Question: This is a difficult situation to explain, so bear with me. I have a Mercurial repository with 2 main branches, and .
Work is usually done in a named branch off of (a feature branch). There may be many feature branches at any one time. Once work is completed in that branch, it is merged back into .
When the time comes to prepare a release, another named branch is created off of (a release branch). Sometimes it is necessary to exclude entire features from a release. If that is the case, the merge changeset from where the feature branch was merged into is backed out of the new release branch.
Once a release branch is ready to be released, it is merged into (so always represents the state of the code in production). Work continues as normal on the branch and feature branches.
The problem occurs when the time comes to do another release, including the feature that was backed out in the previous release. A new release branch is created as normal (off of ). This new release branch now contains the feature that was backed out of the previous release branch (since the backout was performed on the release branch, and the merge changeset remains on the branch).
This time, when the release branch is ready for release and is merged into , any changes that were backed out as a result of the merge backout in the previous release branch are not merged into . Why is this the case? Since the new release branch contains all of the feature branch changesets (nothing has been backed out), why does the branch not receive all of these changesets too?
If all of the above is difficult to follow, here's a screenshot from TortoiseHg that shows the basic problem. "branch1" and "branch2" are feature branches, "release" and "release2" are the release branches:

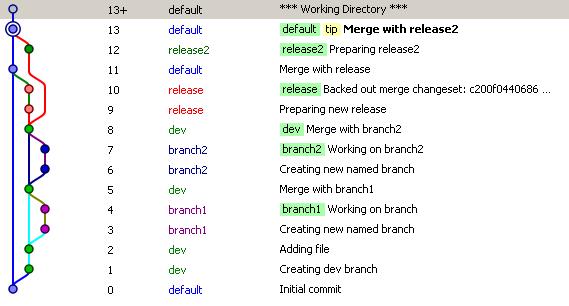
Answer: I believe the problem is that merges work differently than you think. You write
> Since the new release branch contains all of the feature branch changesets (nothing has been backed out), why does the default branch not receive all of these changesets too?
When you merge two branches, it's wrong to think of it as applying all changes from one branch onto another branch. So the 'default' branch does not "receive" any changesets from 'release2'. I know this is how we normally think of merges, but it's inaccurate.
What really happens when you merge two changesets is the following:
1. Mercurial finds the common ancestor for the two changesets.
2. For each file that differ between the two changesets Mercurial runs a three-way merge algorithm using the ancestor file, the file in the first changeset and the file in the second changeset.
In your case, you are merging revision 11 and 12. The least common ancestor is revision 8. This means that Mercurial will run a three-way merge between files from there revisions:
- no backout- feature branch has been backed out- no backout
In a three-way merge, a change always trumps no change. Mercurial sees that the files have been changed between 8 and 11 and it sees no change between 8 and 12. So it uses the changed version from revision 11 in the merge. This applies for any three-way merge algorithm. The full merge table looks like this where 'old', 'new', ... are the content of matching hunks in the three files:
'''
ancestor local other -> merge
old old old old (nobody changed the hunk)
old old new new (they changed the hunk)
old new old new (you changed the hunk)
old new new new (hunk was cherry picked onto both branches)
old foo bar <!> (conflict, both changed hunk but differently)
'''
I'm afraid that a <URL> at all because of this surprising merge behavior. Mercurial 2.0 and later will abort and complain if you try to backout a merge.
In general, one can say that the three-way merge algorithm assumes that . So if you merge 'branch1' into 'dev' and then later undo the merge with a backout, then the merge algorithm will think that the state is "better" than before. This means that you cannot just re-merge 'branch1' into 'dev' at a later point to get the backed-out changes back.
What you can do is to use a "dummy merge" when you merge into 'default'. You simply merge and always keep the changes from the release branch you're merging into 'default':
'''
$ hg update default
$ hg merge release2 --tool internal:other -y
$ hg revert --all --rev release2
$ hg commit -m "Release 2 is the new default"
'''
That will side-step the problem and force 'default' be just like 'release2'. This assumes that absolutely no changes are made on 'default' without being merged into a release branch.
If you must be able to make releases with skipped features, then the "right" way is to not merge those features at all. Merging is a strong commitment: you tell Mercurial that the merge changeset now has all the good stuff from both its ancestors. As long as Mercurial wont let you <URL>, the three-way merge algorithm wont let you change your mind about a backout.
What you can do, however, is to . This means that you re-introduce the changes from your feature branch onto your release branch. So you start with a graph like
'''
release: ... o --- o --- m1 --- m2
/ /
feature-A: ... o --- o /
/
feature-B: ... o --- o --- o
'''
You now decided that the A feature was bad and you backout the merge:
'''
release: ... o --- o --- m1 --- m2 --- b1
/ /
feature-A: ... o --- o /
/
feature-B: ... o --- o --- o
'''
You then merge another feature into your release branch:
'''
release: ... o --- o --- m1 --- m2 --- b1 --- m3
/ / /
feature-A: ... o --- o / /
/ /
feature-B: ... o --- o --- o /
/
feature-C: ... o --- o --- o --- o --- o
'''
If you now want to re-introduce the A feature, then you can backout 'b1':
'''
release: ... o --- o --- m1 --- m2 --- b1 --- m3 --- b2
/ / /
feature-A: ... o --- o / /
/ /
feature-B: ... o --- o --- o /
/
feature-C: ... o --- o --- o --- o --- o
'''
We can add the deltas to the graph to better show what changes where and when:
'''
+A +B -A +C --A
release: ... o --- o --- m1 --- m2 --- b1 --- m3 --- b2
'''
After this second backout, you can merge again with 'feature-A' in case new changesets have been added there. The graph you're merging looks like:
'''
release: ... o --- o --- m1 --- m2 --- b1 --- m3 --- b2
/ / /
feature-A: ... o -- a1 - a2 / /
/ /
feature-B: ... o --- o --- o /
/
feature-C: ... o --- o --- o --- o --- o
'''
and you merge 'a2' and 'b2'. The common ancestor will be 'a1'. This means that the only changes you'll need to consider in the three-way merge are those between 'a1' and 'a2' and 'a1' and 'b2'. Here 'b2' already have the bulk of the changes "in" 'a2' so the merge will be small.